Interaction volume radius: 5 \u00c5
Interaction volume height: 20 \u00c5
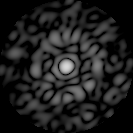
Disorder parameter: 0.8514